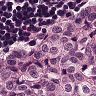
Metastatic tissue present: yes